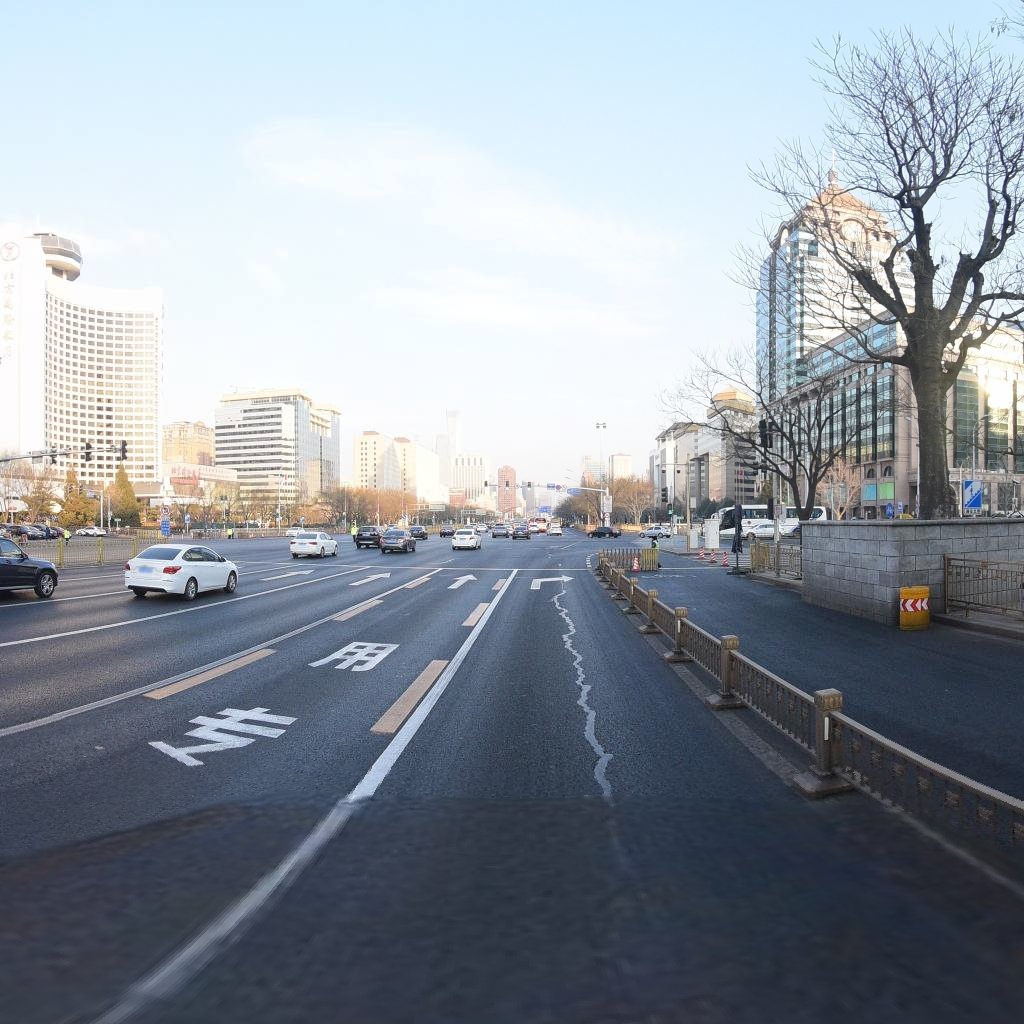
Region: Dongcheng
Road damage annotations: longitudinal patch